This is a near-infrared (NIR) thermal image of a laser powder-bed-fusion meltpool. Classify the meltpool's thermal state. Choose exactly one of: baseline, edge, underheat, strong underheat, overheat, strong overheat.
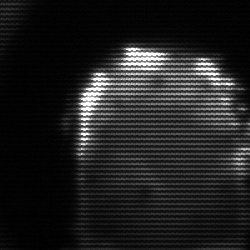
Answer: baseline